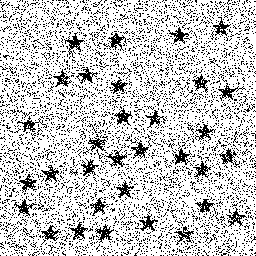
Squares: 0
Triangles: 0
Stars: 32
Total shapes: 32